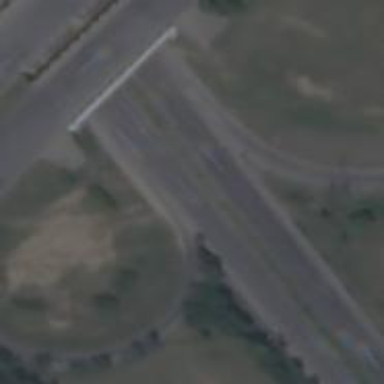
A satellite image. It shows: Trunk highway with expressway features.